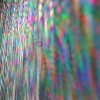
Label: sunburn